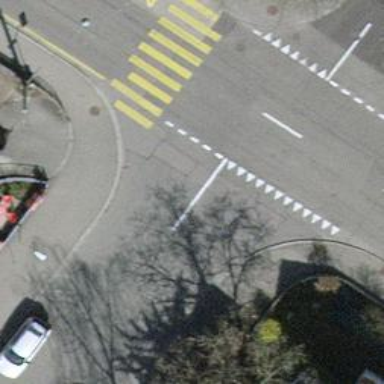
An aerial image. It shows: Road with "give way" sign.